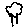
Label: tree